Interaction volume radius: 5 \u00c5
Interaction volume height: 30 \u00c5
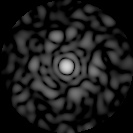
Disorder parameter: 0.8433